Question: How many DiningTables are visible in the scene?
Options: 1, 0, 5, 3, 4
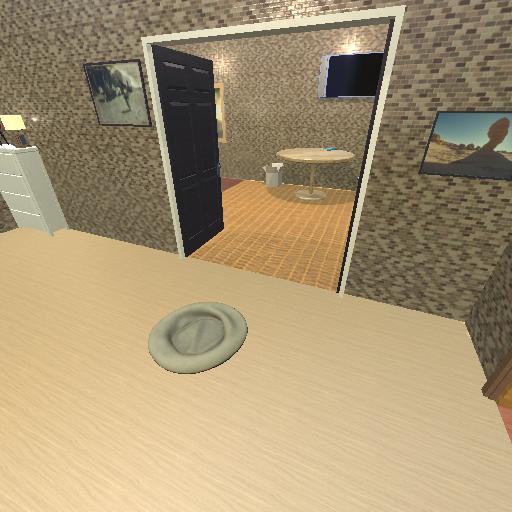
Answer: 1